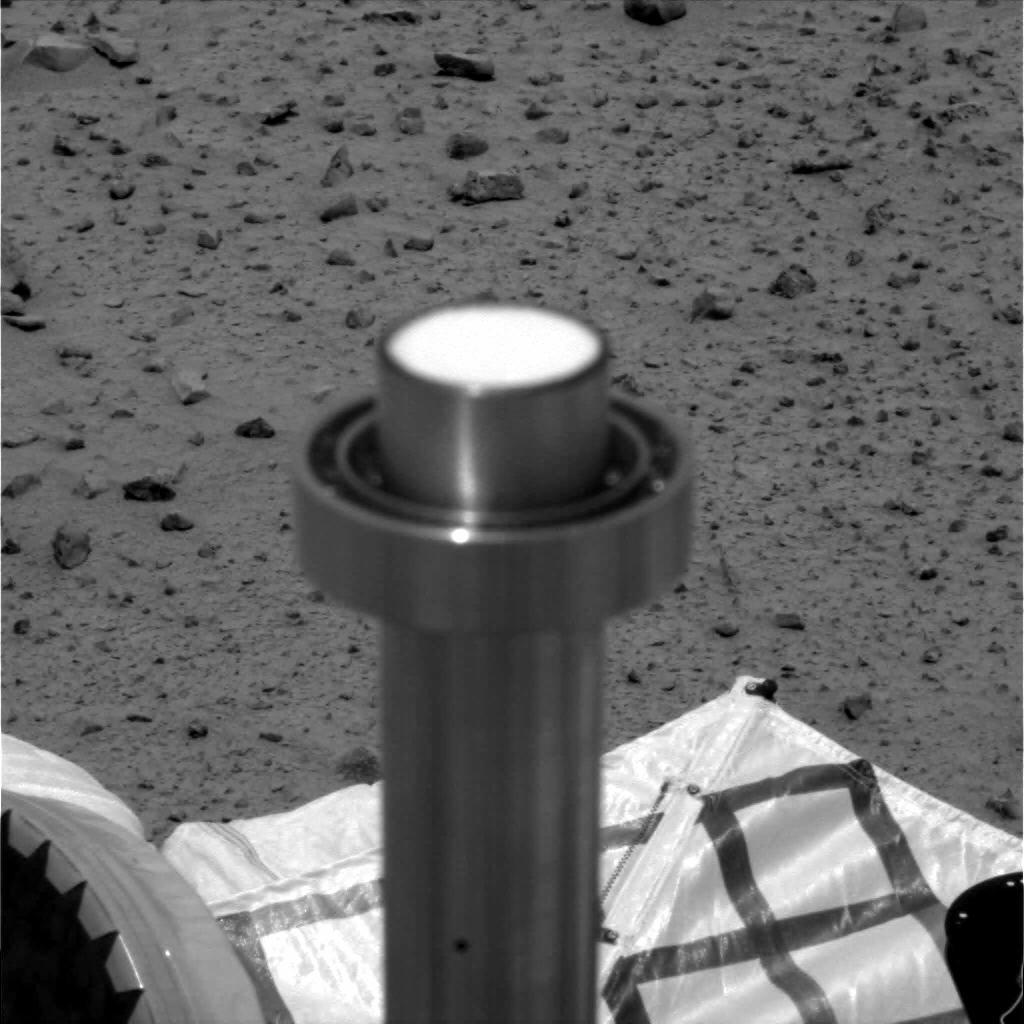
Terrain classes present: Background, Gravel / Sand / Soil, Rock, Shadow